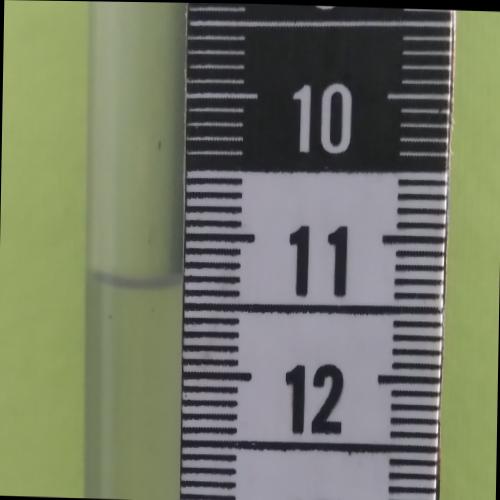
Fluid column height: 11.3 cm